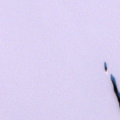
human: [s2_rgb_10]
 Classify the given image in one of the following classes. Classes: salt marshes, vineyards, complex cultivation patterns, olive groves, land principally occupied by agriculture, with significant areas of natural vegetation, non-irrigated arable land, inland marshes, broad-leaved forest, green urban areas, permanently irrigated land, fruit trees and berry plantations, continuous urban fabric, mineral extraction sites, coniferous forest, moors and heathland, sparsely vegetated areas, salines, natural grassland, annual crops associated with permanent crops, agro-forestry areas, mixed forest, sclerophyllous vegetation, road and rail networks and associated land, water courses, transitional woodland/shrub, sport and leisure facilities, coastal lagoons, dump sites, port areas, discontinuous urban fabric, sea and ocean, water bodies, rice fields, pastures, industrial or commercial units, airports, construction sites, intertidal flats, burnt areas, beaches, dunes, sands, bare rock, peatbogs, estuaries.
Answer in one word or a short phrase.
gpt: water bodies